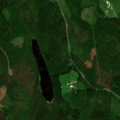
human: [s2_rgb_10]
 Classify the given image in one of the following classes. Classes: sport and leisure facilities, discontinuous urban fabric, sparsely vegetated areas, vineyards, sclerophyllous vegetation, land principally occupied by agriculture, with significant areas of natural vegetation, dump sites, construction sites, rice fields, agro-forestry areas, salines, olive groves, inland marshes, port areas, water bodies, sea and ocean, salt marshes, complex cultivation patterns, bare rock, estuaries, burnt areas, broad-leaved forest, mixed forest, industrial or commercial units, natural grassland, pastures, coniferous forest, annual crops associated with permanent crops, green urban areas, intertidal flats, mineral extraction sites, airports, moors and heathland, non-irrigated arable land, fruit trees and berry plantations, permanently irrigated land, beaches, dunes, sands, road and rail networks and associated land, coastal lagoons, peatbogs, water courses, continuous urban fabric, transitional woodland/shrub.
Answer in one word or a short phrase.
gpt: land principally occupied by agriculture, with significant areas of natural vegetation, broad-leaved forest, coniferous forest, mixed forest, transitional woodland/shrub